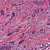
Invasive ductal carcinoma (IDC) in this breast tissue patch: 1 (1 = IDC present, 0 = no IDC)